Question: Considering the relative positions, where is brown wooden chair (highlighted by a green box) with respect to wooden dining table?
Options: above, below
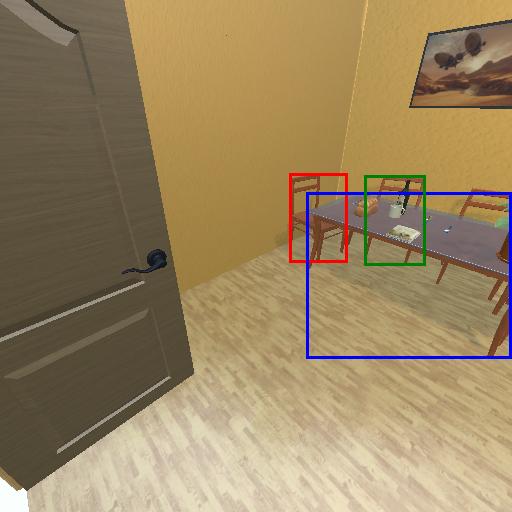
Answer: above